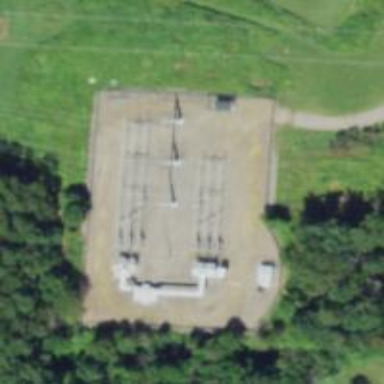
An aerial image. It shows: Switch for power supply.